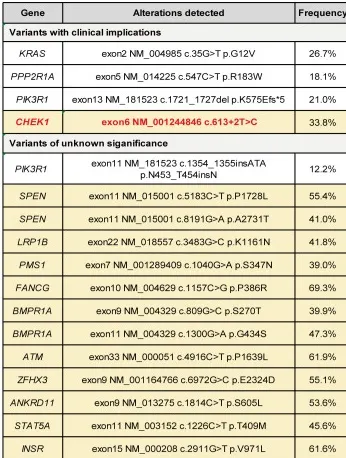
Consistent with the diagnosis of ovarian clear cell carcinoma (OCCC) ; Genomic profiling of the tumor exhibited a somatic mutation pattern consistent with the OCCC.
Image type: chart (chart)